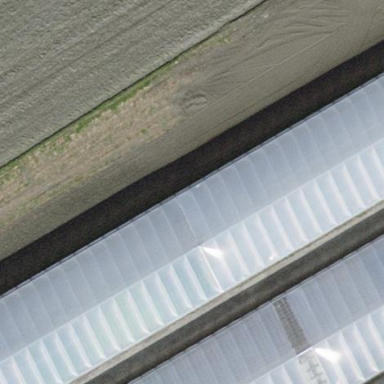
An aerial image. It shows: Greenhouse used for horticulture.